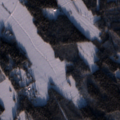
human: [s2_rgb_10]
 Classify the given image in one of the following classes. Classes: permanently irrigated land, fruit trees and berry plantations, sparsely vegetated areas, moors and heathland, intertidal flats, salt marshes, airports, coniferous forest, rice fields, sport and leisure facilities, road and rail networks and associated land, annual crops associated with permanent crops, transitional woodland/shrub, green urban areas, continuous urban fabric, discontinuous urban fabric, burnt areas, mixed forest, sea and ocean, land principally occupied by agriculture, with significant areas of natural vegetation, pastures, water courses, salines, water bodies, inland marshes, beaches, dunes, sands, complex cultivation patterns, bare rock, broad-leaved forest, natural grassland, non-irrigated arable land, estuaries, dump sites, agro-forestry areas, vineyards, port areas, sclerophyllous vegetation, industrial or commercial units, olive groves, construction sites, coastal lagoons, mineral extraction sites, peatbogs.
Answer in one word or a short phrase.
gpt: non-irrigated arable land, land principally occupied by agriculture, with significant areas of natural vegetation, mixed forest